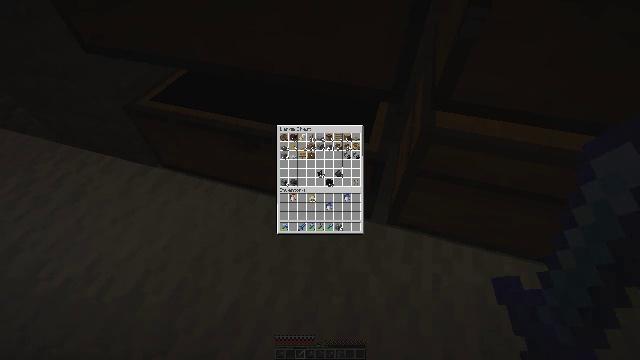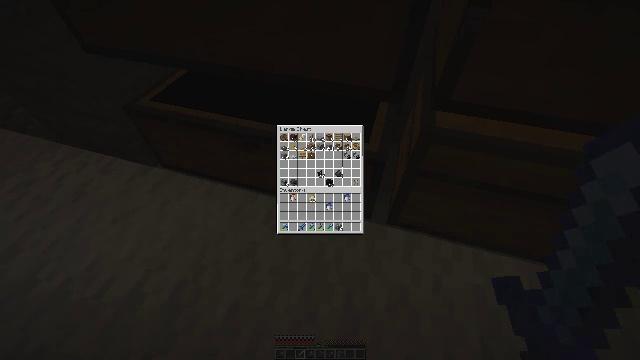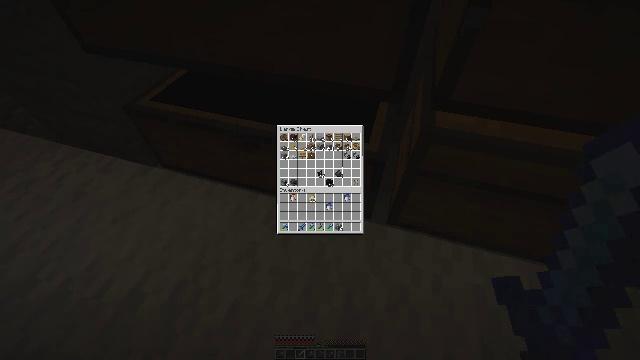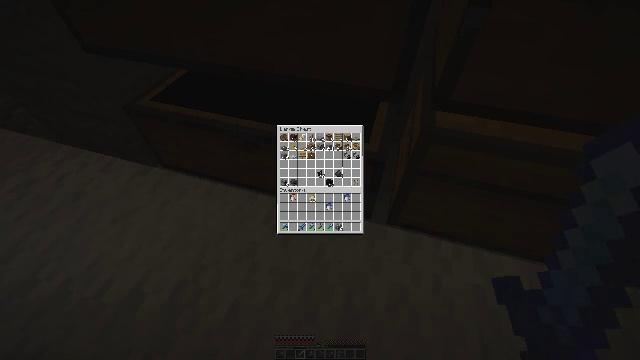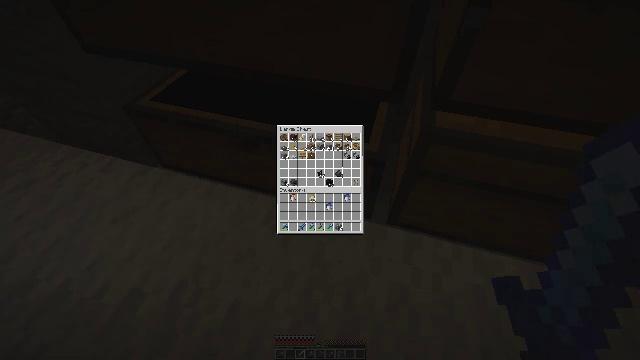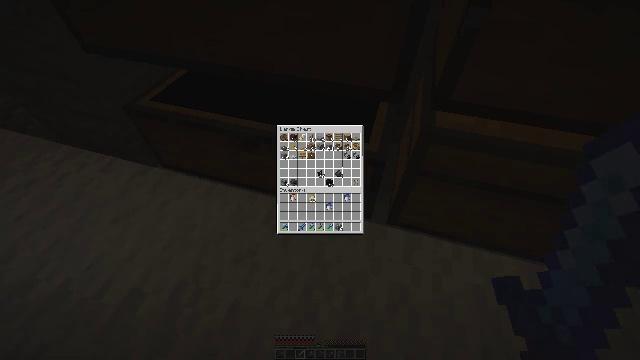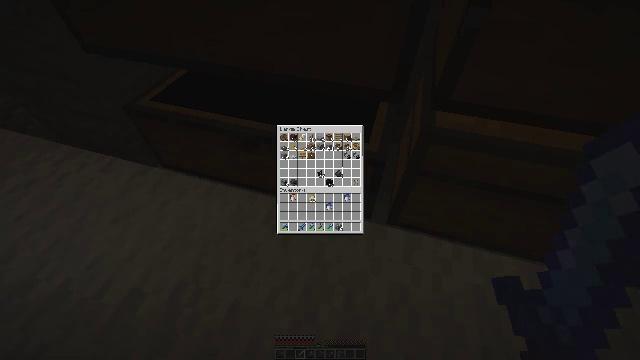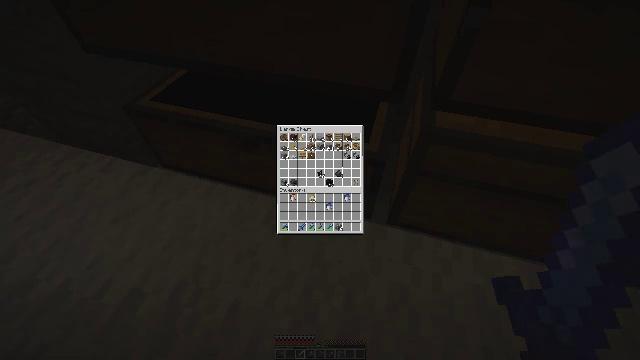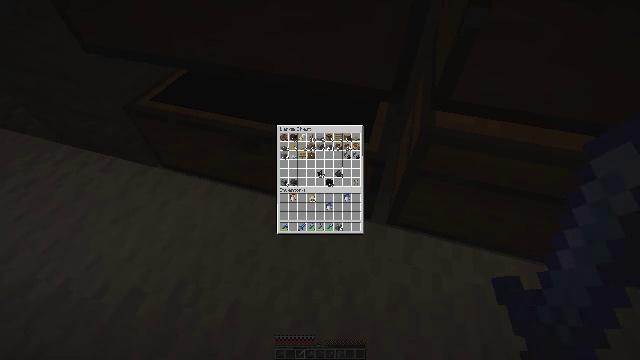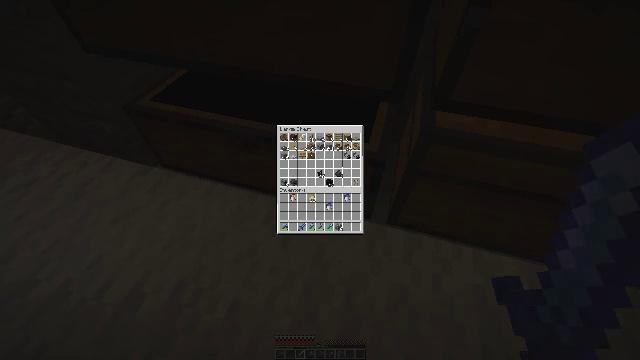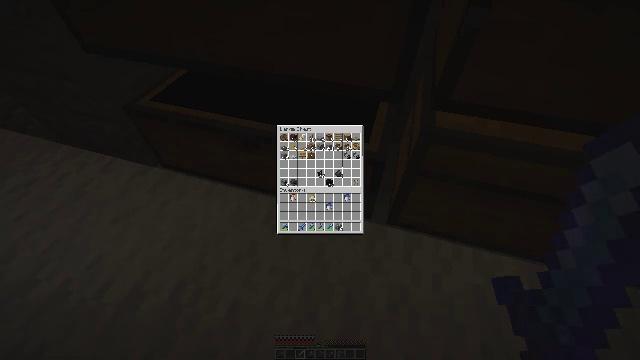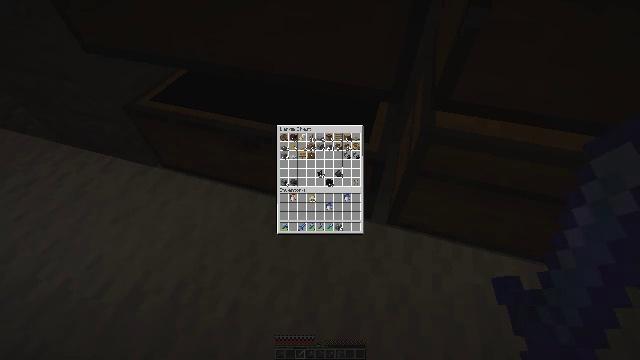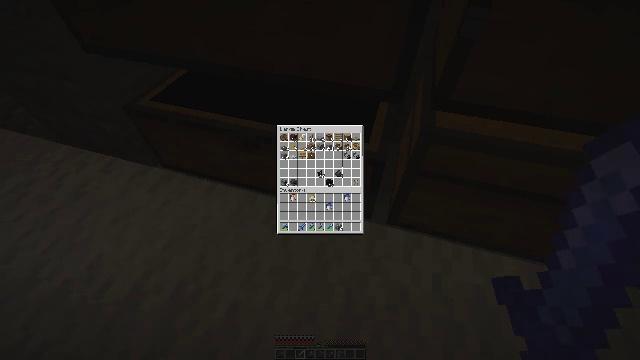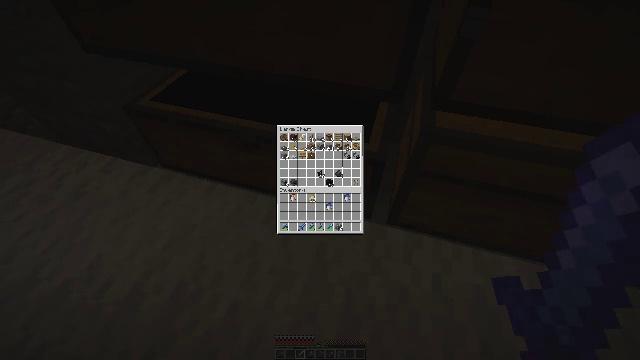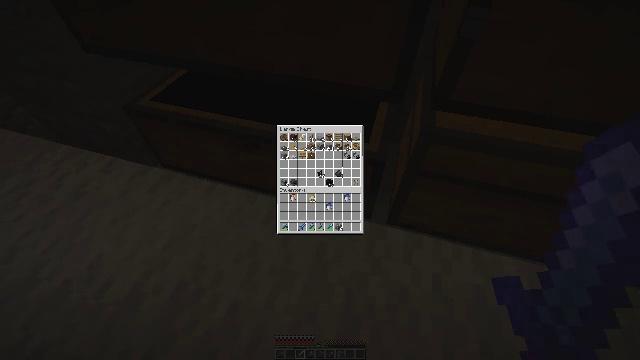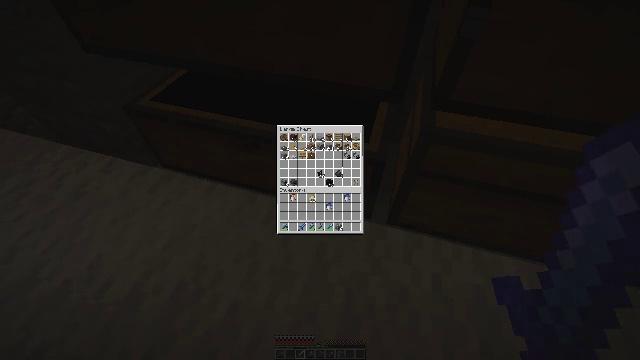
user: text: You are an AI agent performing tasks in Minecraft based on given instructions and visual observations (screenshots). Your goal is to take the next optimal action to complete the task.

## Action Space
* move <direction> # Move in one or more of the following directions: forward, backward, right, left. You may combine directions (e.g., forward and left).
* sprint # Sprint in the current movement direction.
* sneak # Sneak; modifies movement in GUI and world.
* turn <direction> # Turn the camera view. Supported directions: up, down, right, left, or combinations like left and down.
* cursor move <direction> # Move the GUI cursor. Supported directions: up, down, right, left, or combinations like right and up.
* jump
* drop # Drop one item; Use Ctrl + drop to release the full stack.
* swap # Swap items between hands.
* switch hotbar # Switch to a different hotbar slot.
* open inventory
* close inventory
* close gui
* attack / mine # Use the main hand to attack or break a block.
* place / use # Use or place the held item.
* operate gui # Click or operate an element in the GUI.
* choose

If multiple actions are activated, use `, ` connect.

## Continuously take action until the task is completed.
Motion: motion action
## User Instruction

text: Gather vines from trees or structures.
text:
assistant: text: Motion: no_op
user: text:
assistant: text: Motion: no_op
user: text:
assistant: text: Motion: no_op
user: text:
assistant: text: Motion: no_op
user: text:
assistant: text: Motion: no_op
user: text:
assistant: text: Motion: no_op
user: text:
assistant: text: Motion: no_op
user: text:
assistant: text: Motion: no_op
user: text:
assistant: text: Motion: no_op
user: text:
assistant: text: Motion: no_op
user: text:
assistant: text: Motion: no_op
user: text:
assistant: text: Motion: no_op
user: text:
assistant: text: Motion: no_op
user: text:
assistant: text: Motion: no_op
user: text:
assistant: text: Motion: no_op
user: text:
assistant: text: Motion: no_op
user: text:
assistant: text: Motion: no_op
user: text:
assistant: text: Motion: no_op
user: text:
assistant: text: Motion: no_op
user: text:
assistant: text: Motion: no_op
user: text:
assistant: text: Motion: no_op
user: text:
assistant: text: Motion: no_op
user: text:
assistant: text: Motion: no_op
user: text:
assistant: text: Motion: no_op
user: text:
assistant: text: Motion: no_op
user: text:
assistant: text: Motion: no_op
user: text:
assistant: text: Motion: no_op
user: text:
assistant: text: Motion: no_op
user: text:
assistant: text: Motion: no_op
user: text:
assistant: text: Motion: no_op